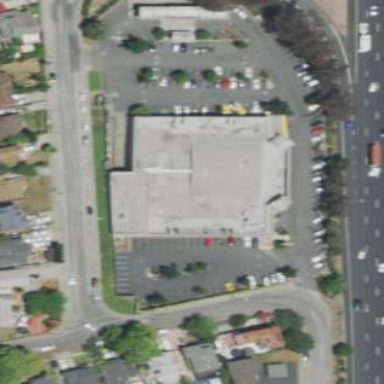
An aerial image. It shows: Supermarket located in building.